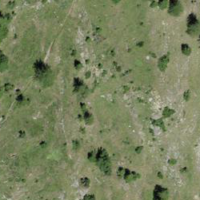
EUNIS habitat code: 26
Species observed at this site:
Satyrus ferula